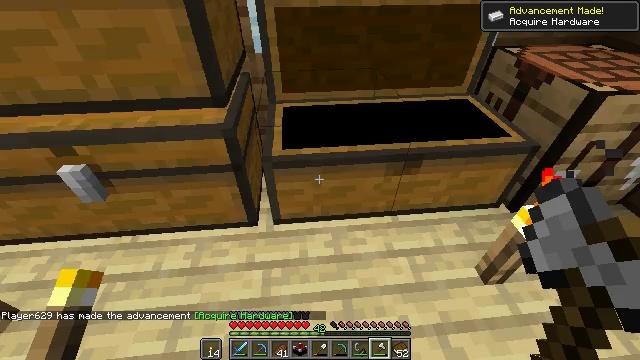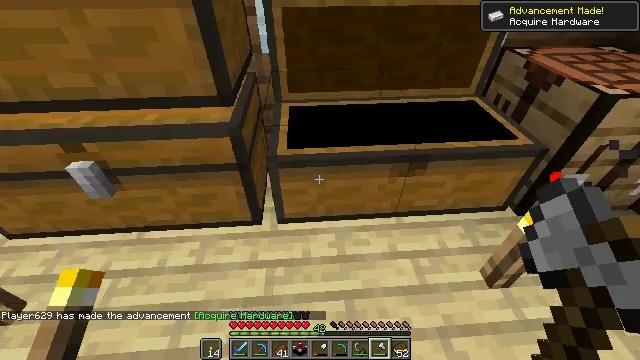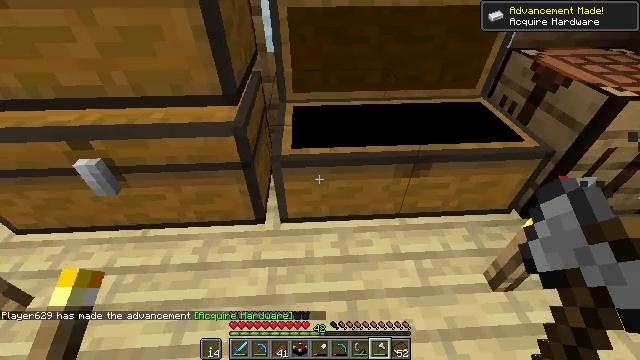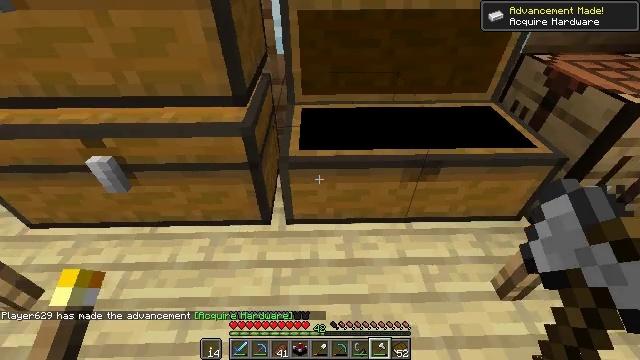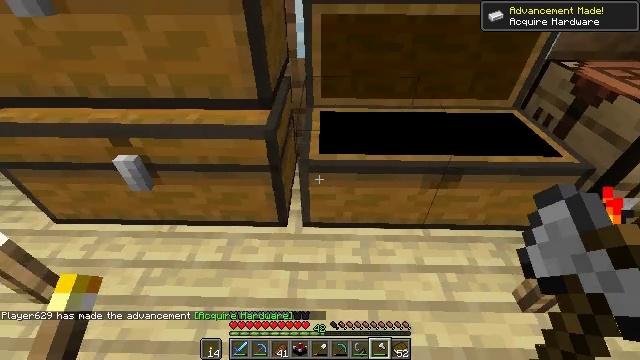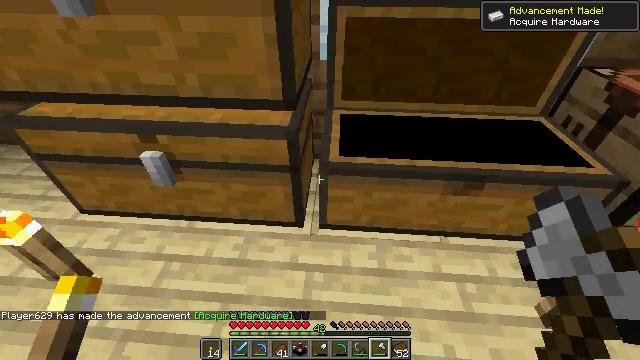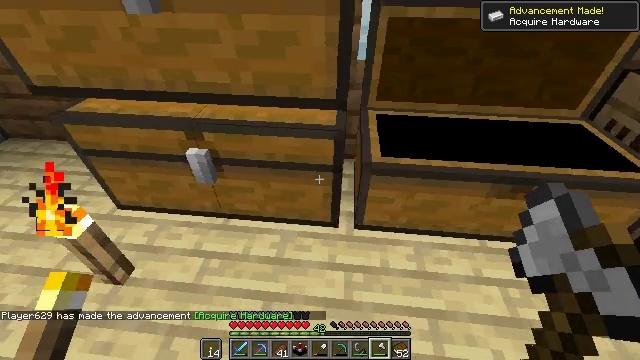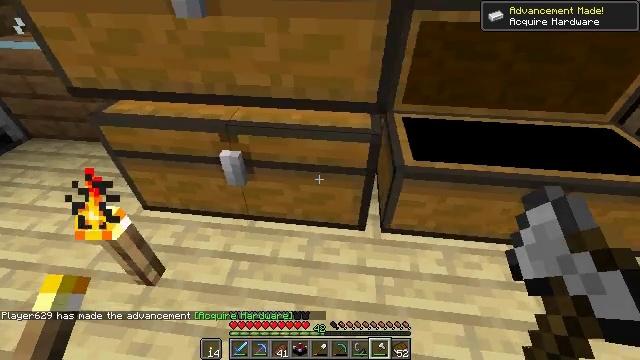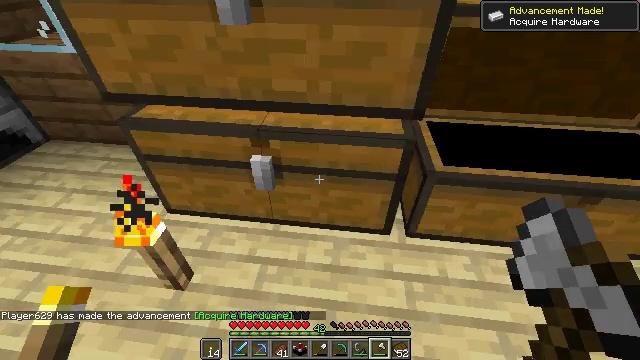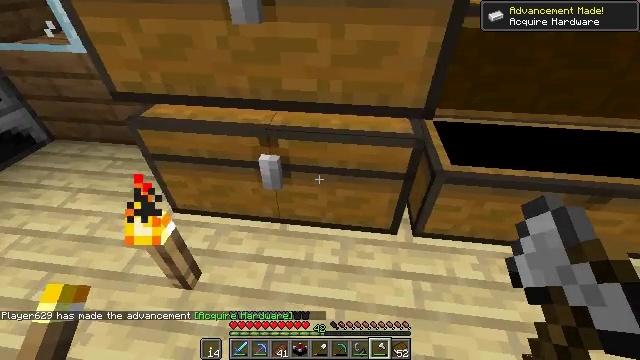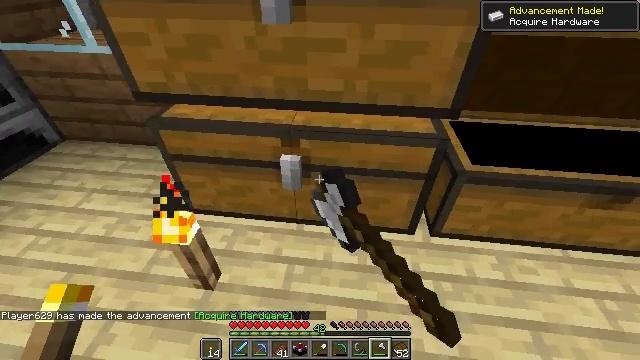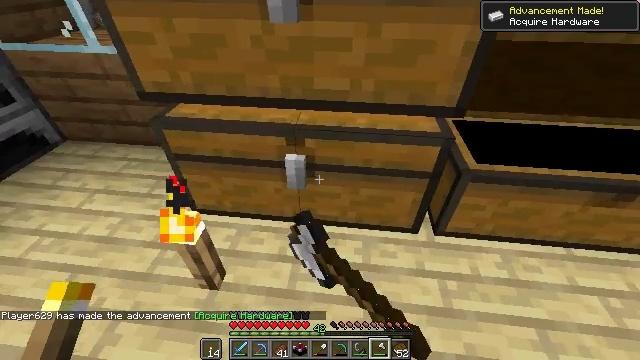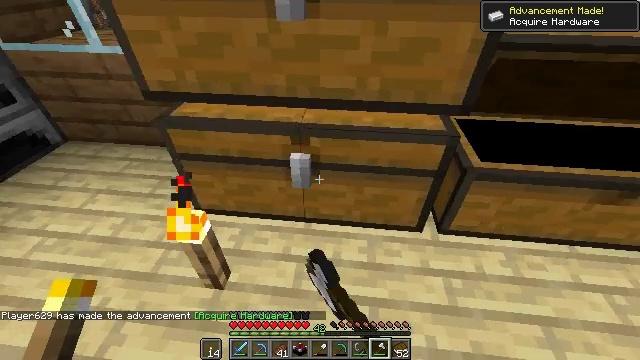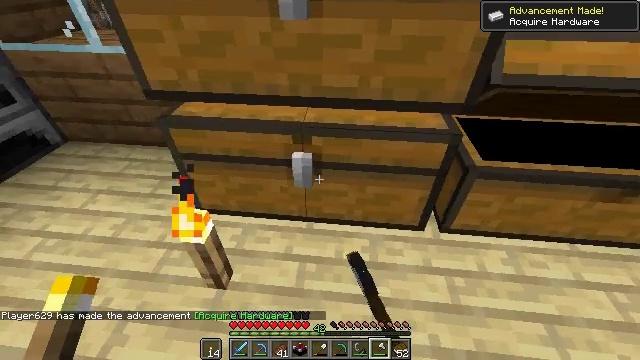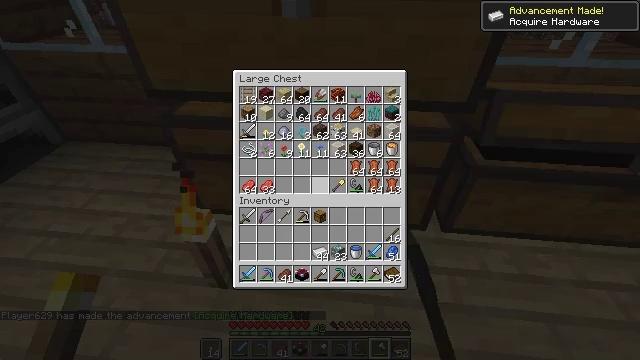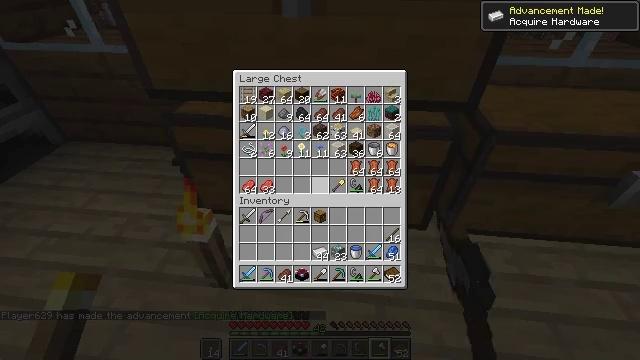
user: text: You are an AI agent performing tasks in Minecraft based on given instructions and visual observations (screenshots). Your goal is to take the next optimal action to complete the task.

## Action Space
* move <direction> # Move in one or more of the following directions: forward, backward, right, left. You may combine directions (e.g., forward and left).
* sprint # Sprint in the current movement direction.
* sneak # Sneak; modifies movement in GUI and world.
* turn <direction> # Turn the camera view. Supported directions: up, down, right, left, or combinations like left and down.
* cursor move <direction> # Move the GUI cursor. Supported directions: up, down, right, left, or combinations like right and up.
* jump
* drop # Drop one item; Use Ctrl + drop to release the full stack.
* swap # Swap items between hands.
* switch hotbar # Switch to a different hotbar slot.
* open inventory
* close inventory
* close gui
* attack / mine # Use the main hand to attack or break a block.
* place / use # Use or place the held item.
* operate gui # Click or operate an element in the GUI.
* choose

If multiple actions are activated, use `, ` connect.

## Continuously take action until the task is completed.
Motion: motion action
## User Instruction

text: Craft birch planks with a birch log in inventory.
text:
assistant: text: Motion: turn left
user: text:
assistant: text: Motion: turn left
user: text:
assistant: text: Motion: turn left
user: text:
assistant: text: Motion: move left, turn left
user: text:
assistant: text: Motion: move left, turn left
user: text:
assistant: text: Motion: move left, turn left
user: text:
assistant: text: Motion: move left
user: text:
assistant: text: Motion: move left
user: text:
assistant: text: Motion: use / place
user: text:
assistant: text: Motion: use / place
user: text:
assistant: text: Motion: use / place
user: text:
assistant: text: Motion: no_op
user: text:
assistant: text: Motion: no_op
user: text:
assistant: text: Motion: no_op
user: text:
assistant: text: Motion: no_op
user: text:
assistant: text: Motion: no_op
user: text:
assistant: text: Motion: no_op
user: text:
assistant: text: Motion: turn right
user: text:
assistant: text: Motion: turn right
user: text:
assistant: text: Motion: turn right
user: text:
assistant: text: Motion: turn right
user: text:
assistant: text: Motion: turn up
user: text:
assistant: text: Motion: turn up
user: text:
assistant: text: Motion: turn up
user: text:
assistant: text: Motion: no_op
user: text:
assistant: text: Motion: no_op
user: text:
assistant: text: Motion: no_op
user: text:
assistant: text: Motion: turn left
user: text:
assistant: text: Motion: turn left
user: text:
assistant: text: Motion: no_op